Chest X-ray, AP view. Patient: 22 years old, sex M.
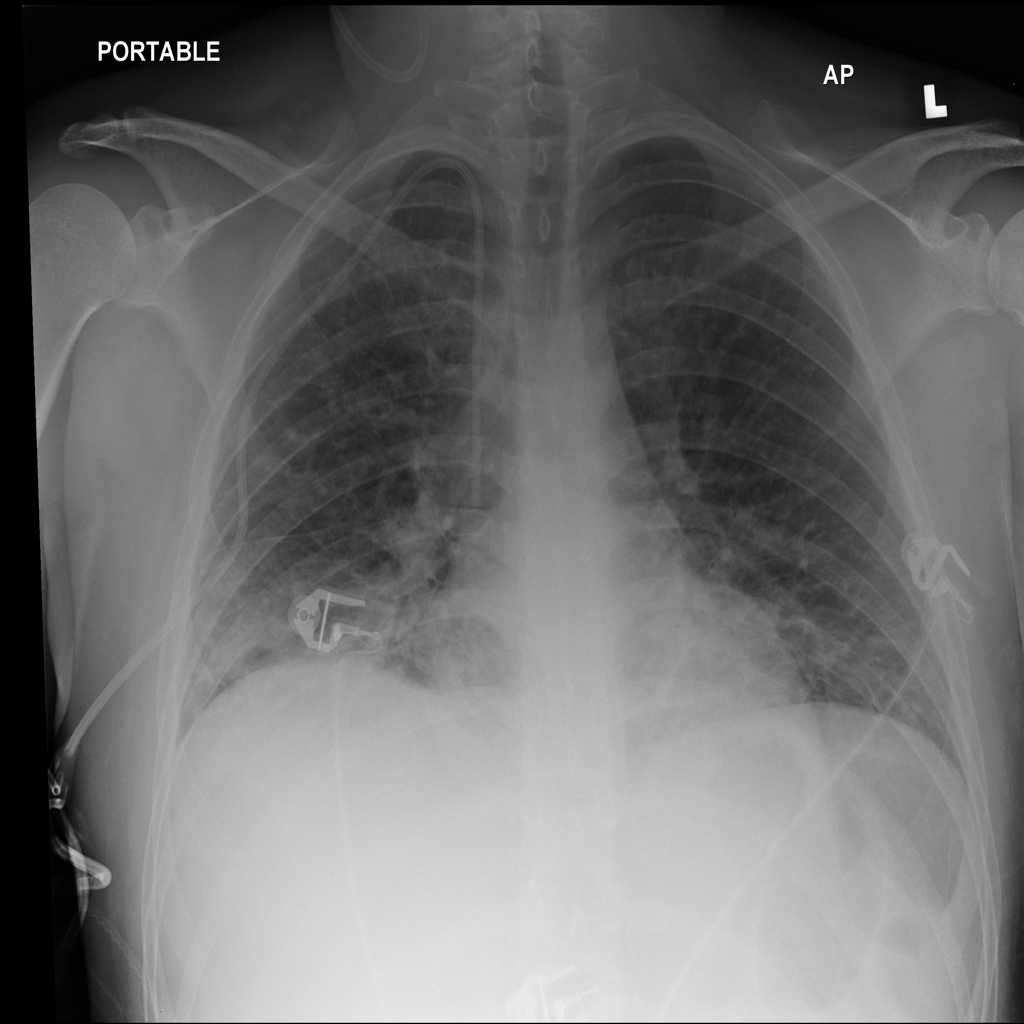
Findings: Atelectasis, Infiltration